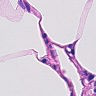
Metastatic tissue present: no